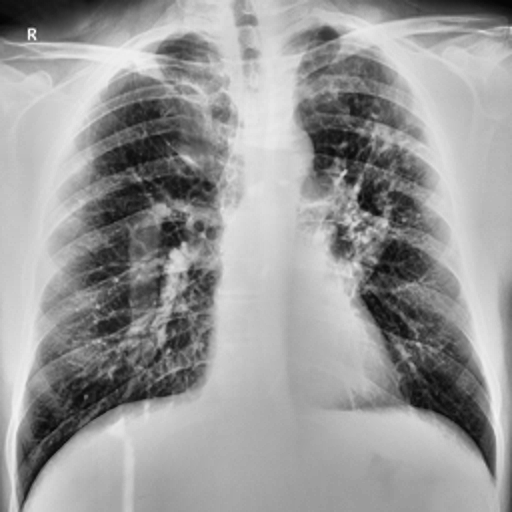
Finding: TUBERCULOSIS